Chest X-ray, PA view. Patient: 41 years old, sex F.
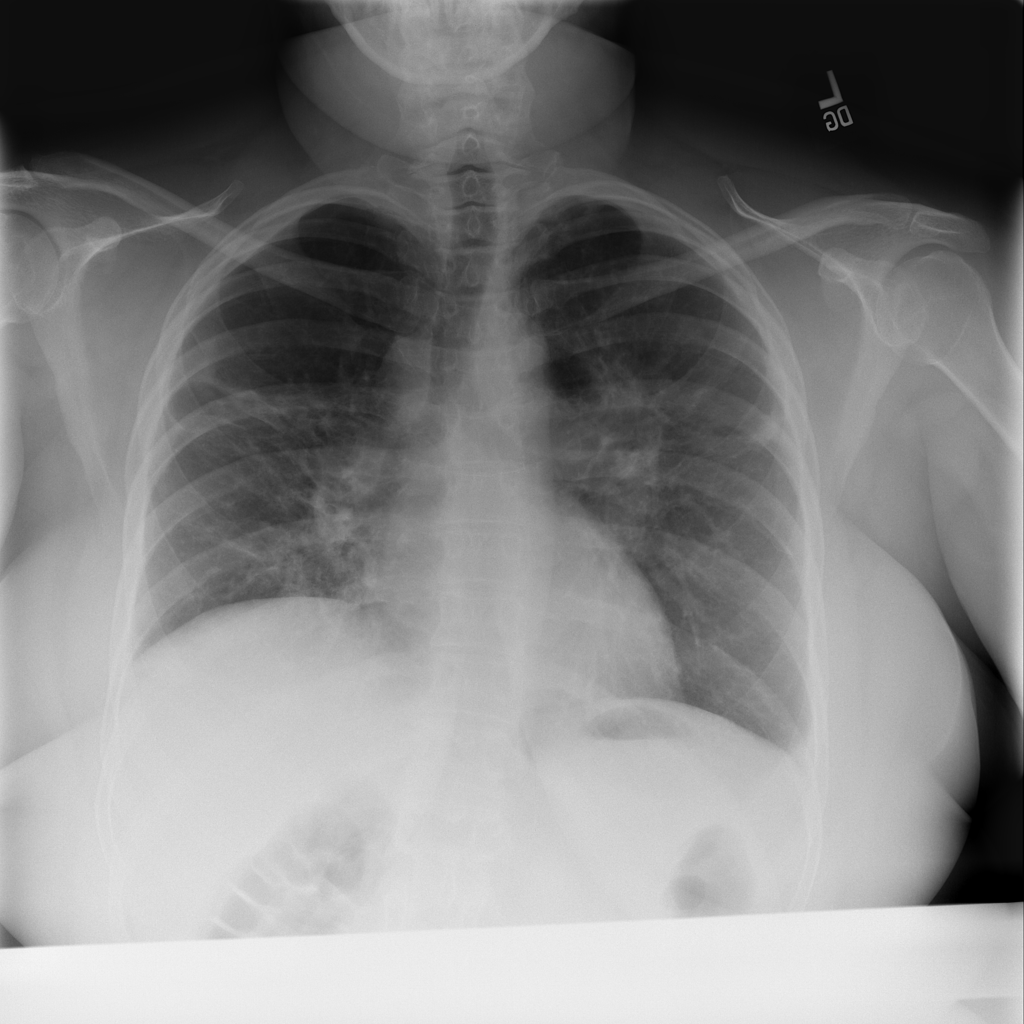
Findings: Fibrosis, Infiltration